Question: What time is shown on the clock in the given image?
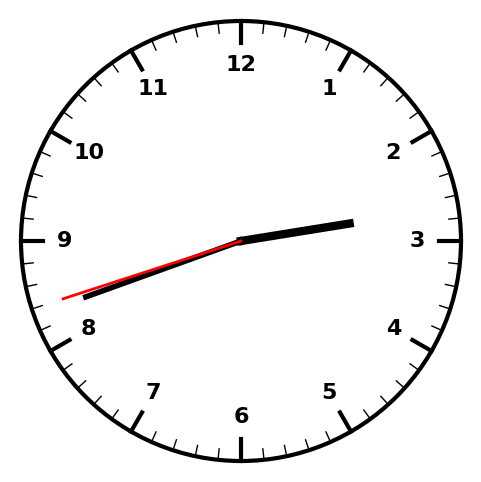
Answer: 02:41:42